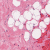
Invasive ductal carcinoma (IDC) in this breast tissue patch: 0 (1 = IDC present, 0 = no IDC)